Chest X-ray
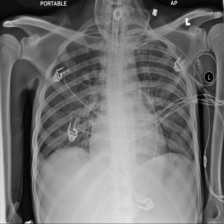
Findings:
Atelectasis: negative
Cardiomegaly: negative
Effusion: negative
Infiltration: positive
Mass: negative
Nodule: negative
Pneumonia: negative
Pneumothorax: negative
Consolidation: negative
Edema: negative
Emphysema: negative
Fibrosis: negative
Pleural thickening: negative
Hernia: negative